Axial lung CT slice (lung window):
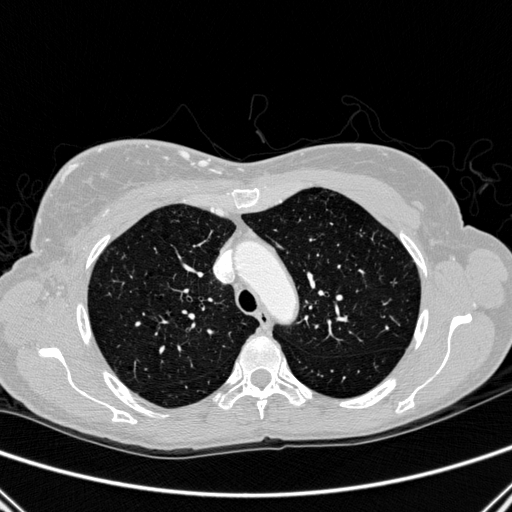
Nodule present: no